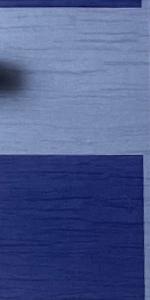
Label: Empty